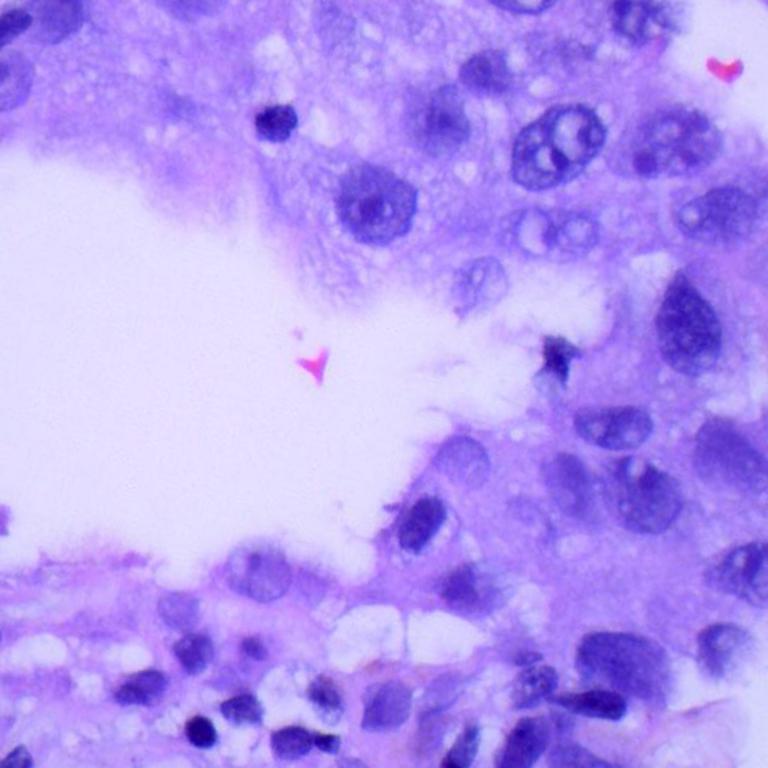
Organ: lung
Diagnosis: adenocarcinomas